Interaction volume radius: 5 \u00c5
Interaction volume height: 35 \u00c5
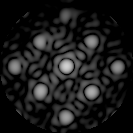
Disorder parameter: 0.1289